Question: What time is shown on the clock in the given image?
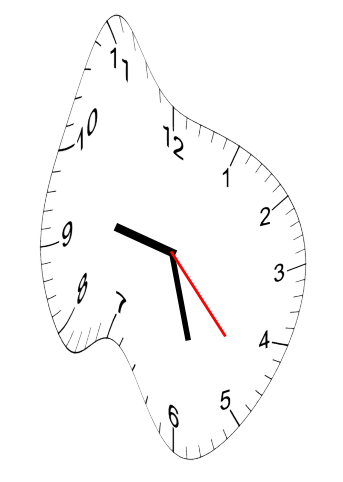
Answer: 09:27:23